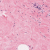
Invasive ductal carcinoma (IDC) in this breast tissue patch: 0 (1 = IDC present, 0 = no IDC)